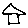
Label: house